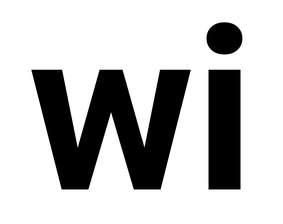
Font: Roboto_Bold